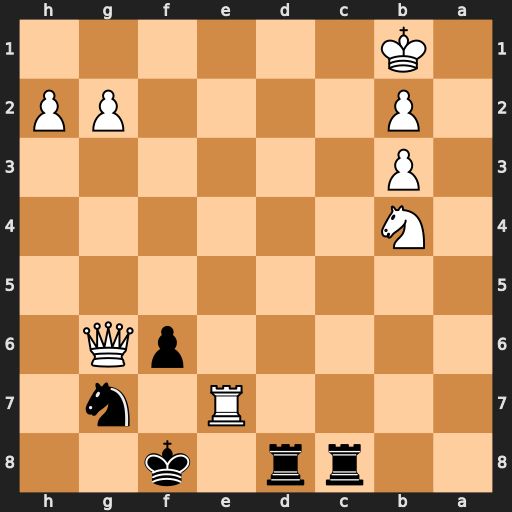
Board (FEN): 2rr1k2/4R1n1/5pQ1/8/1N6/1P6/1P4PP/1K6
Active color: b
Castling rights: -
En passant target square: -
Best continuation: Rd1+ Ka2 Ra8+ Ra7 Rxa7+ Na6 Rxa6#